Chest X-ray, PA view. Patient: 54 years old, sex M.
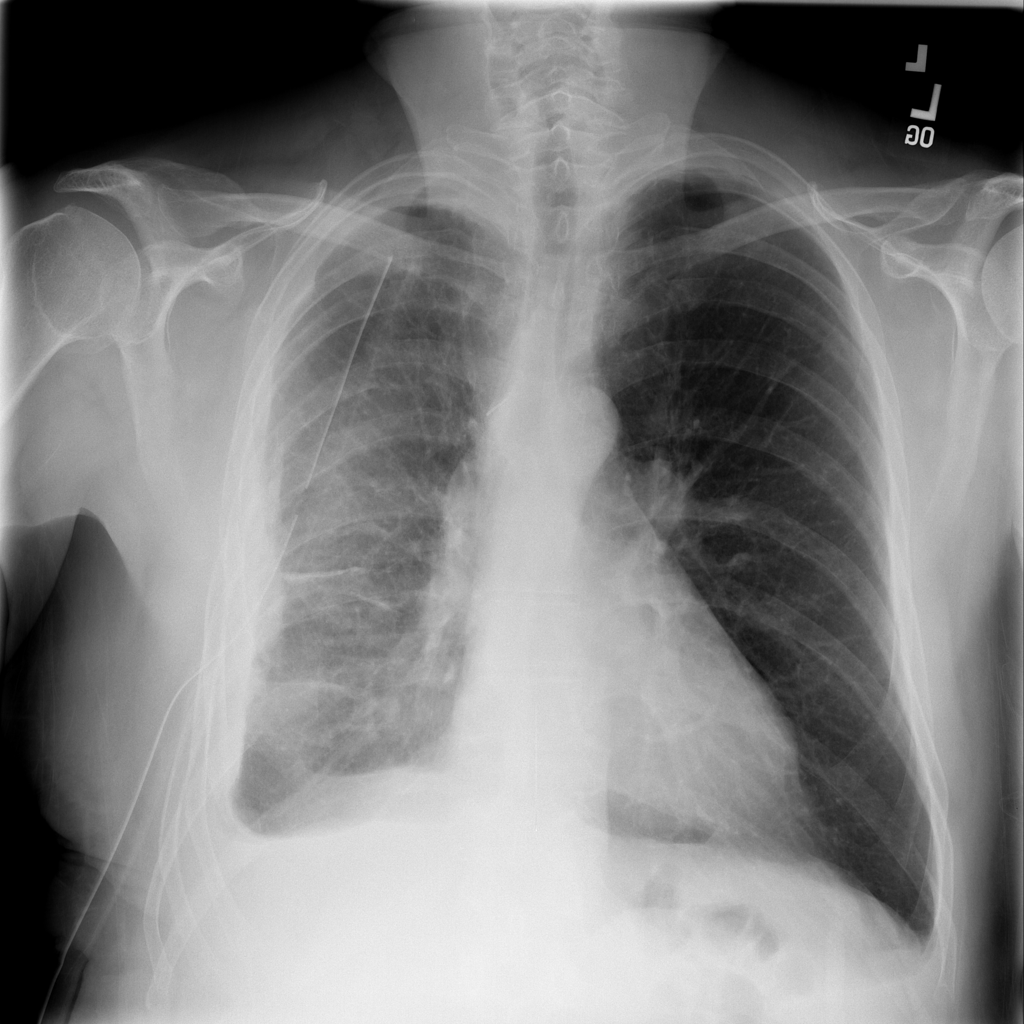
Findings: Mass